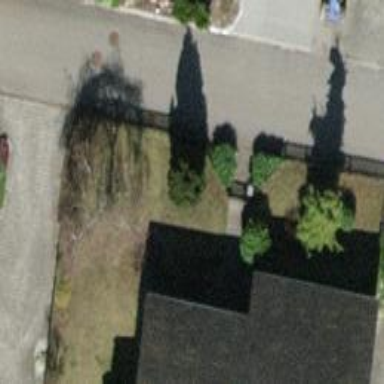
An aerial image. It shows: Single tag "natural: tree."